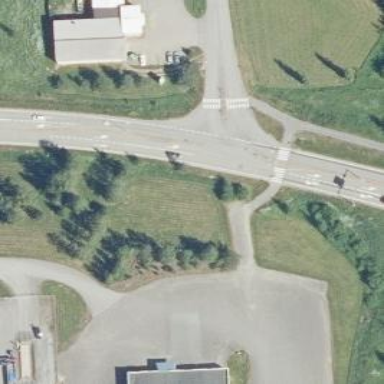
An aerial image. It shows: Tertiary road with asphalt surface.